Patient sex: F
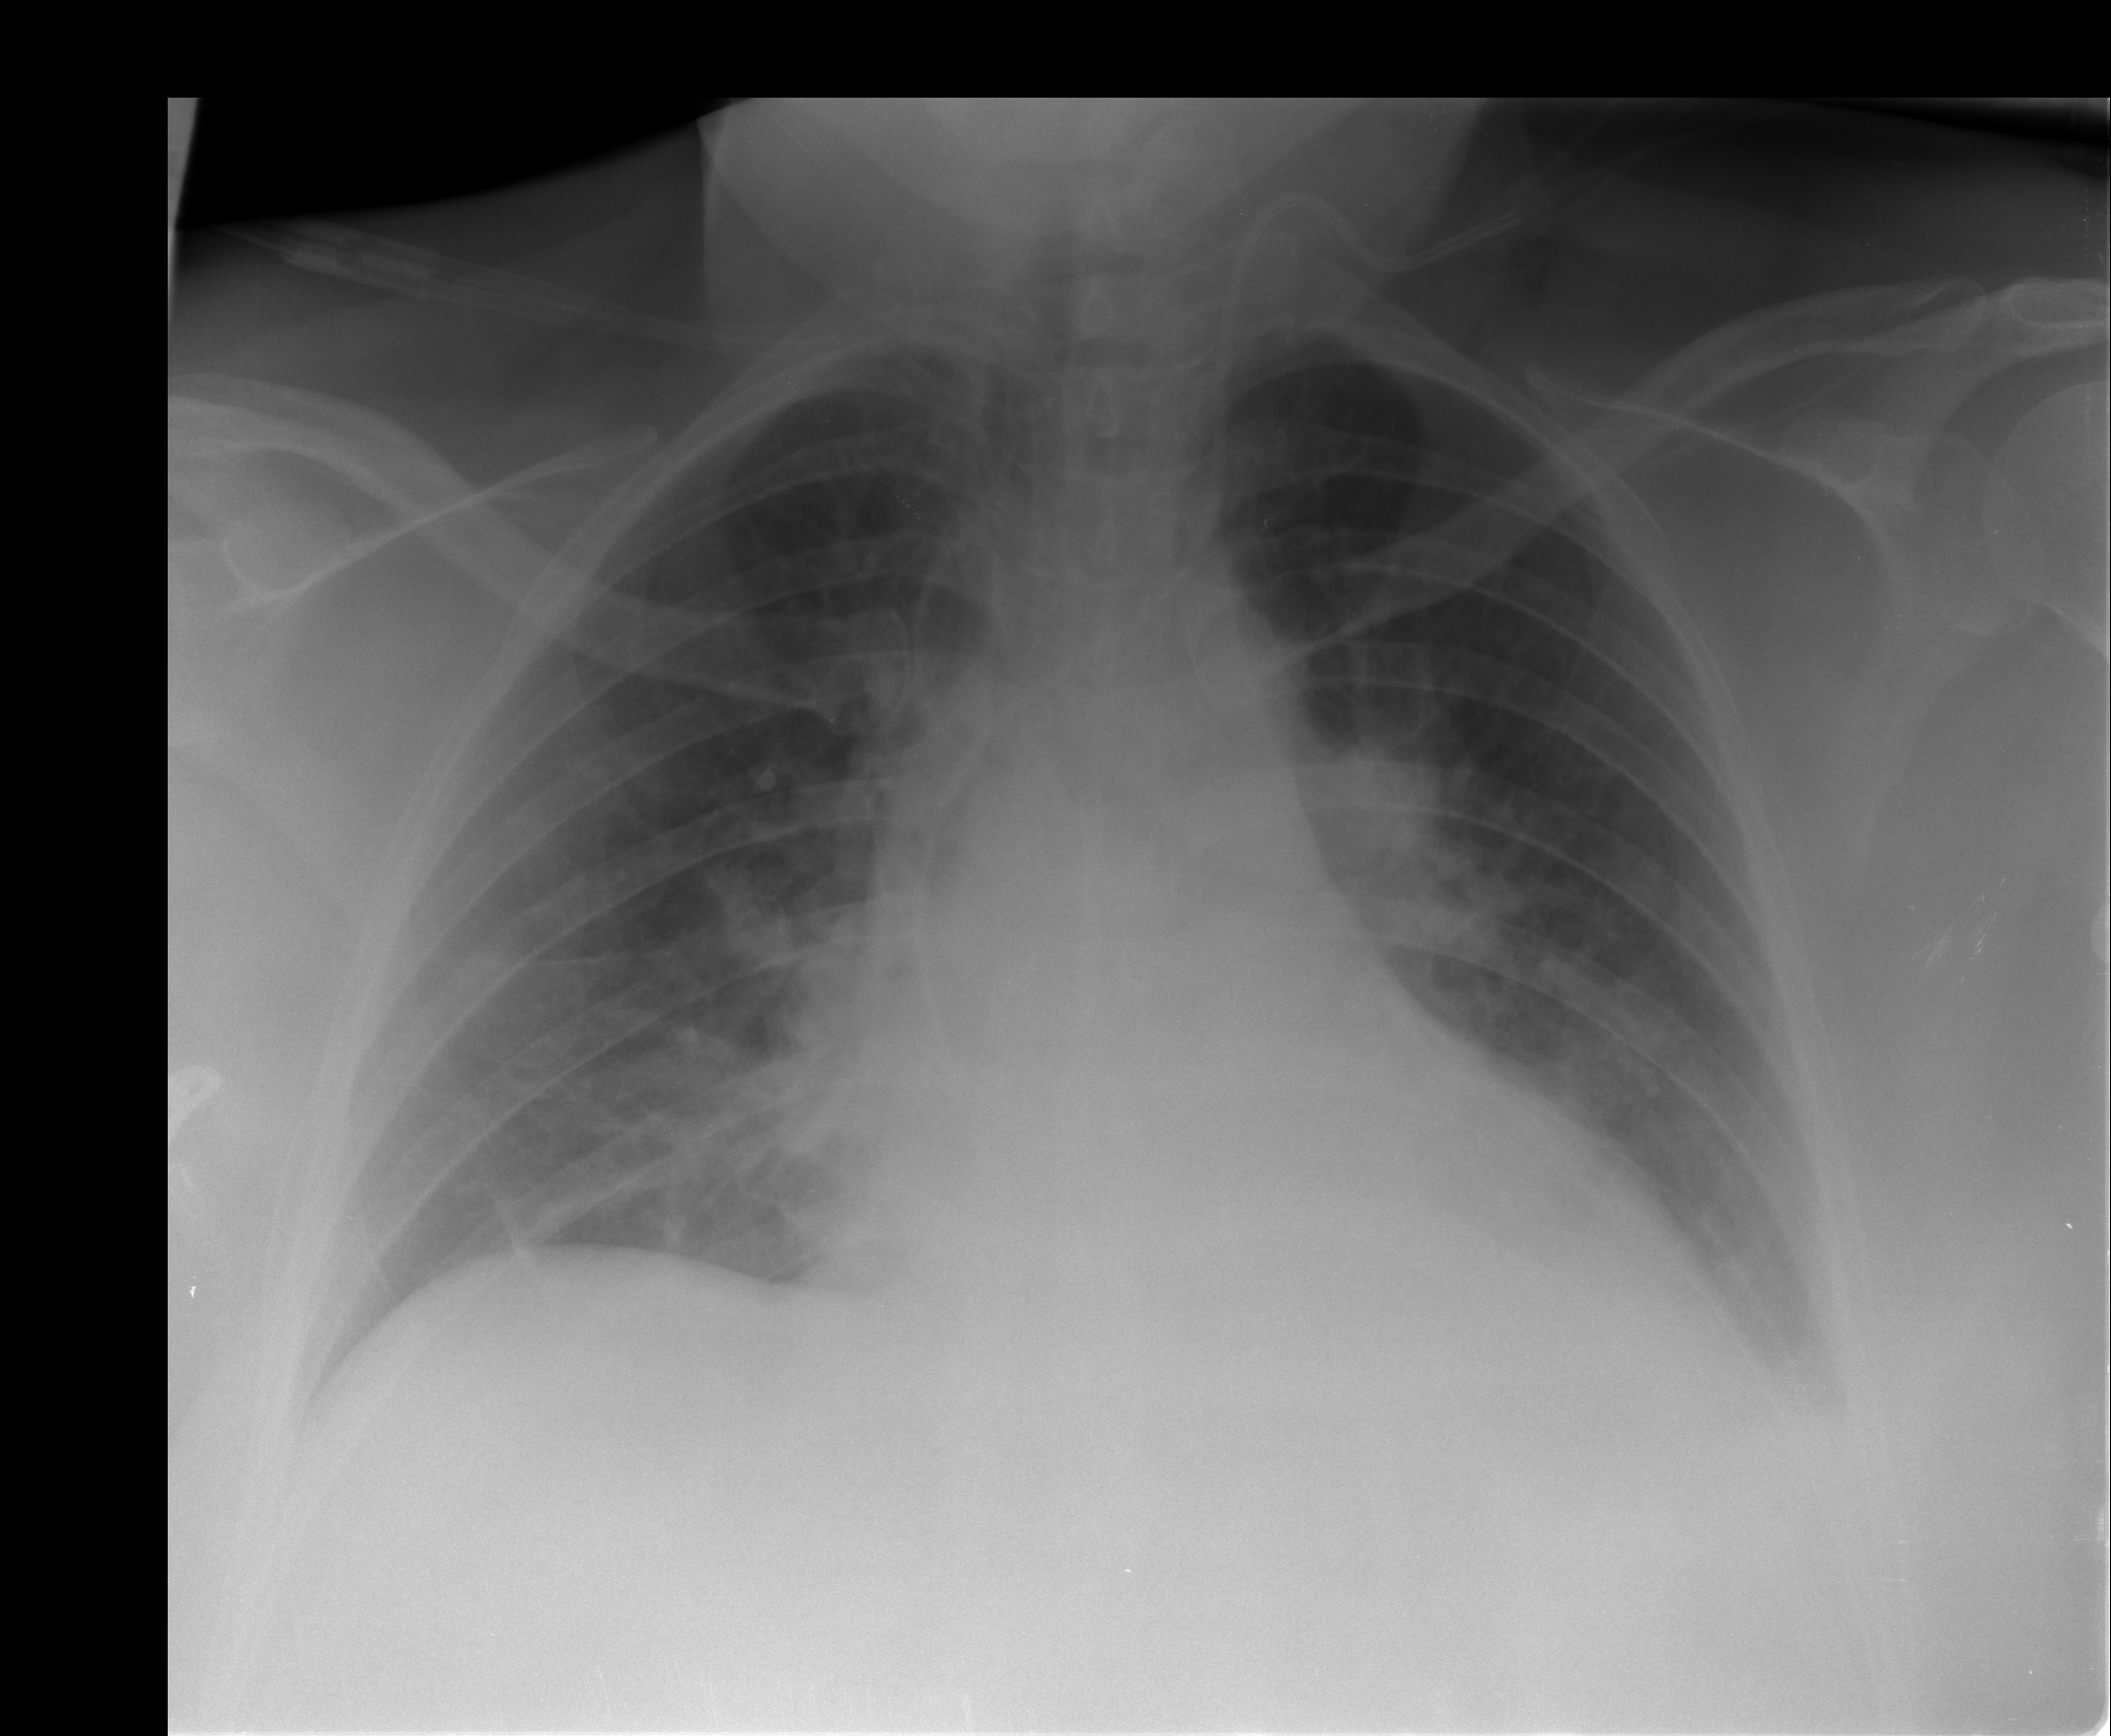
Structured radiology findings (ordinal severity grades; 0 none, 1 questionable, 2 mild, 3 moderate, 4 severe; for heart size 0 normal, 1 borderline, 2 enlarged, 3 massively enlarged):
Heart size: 2
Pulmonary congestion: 1
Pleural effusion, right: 0
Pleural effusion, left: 2
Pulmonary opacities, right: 0
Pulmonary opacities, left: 0
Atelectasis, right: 2
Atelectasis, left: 0